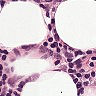
Metastatic tissue present: no